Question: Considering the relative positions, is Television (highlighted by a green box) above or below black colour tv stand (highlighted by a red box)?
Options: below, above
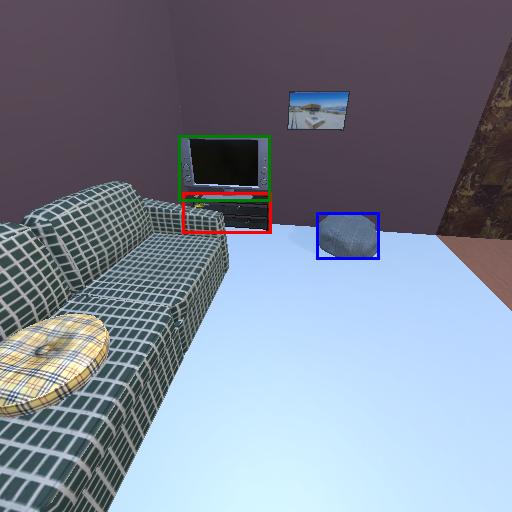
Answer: below